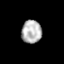
Tissue: skin
Cell type: Epithelial cells
Senescence score: 0.2864
Nuclear area (px): 454
Mean DAPI intensity: 180.998